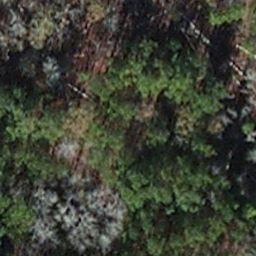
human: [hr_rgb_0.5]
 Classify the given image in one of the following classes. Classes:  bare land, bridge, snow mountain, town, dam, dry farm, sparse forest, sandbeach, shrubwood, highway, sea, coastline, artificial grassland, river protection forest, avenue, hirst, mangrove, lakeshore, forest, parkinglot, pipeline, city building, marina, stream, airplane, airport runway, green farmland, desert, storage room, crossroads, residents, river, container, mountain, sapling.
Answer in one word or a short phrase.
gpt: sapling